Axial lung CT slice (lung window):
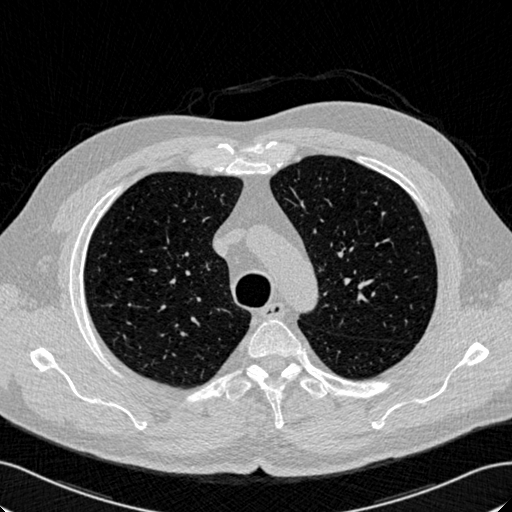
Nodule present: no